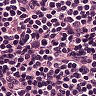
Metastatic tissue present: no